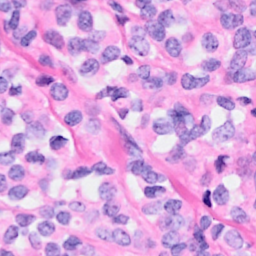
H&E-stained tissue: Breast